Question: I am developing an application that is suppose to have scrolling function on the tab layout. But I do not really know the way to implement it, can anyone help? I intend to add in more tabs at the top on the page and then scroll through the tabs horizontally.
java code
'''
import android.app.TabActivity;
import android.content.Intent;
import android.content.res.Resources;
import android.os.Bundle;
import android.widget.TabHost;
import android.widget.TabHost.TabSpec;
public class MainActivity extends TabActivity {
public void onCreate(Bundle savedInstanceState) {
super.onCreate(savedInstanceState);
setContentView(R.layout.main);
Resources ressources = getResources();
TabHost tabHost = getTabHost();
// Livingroom tab
Intent intentAndroid = new Intent().setClass(this, livingroomActivity.class);
TabSpec tabSpecAndroid = tabHost
.newTabSpec("livingroom")
.setIndicator("", ressources.getDrawable(R.drawable.Living))
.setContent(intentLiving);
// dadnmom tab
Intent intentApple = new Intent().setClass(this, dadmomActivity.class);
TabSpec tabSpecApple = tabHost
.newTabSpec("Dadmom")
.setIndicator("", ressources.getDrawable(R.drawable.icon_apple_config))
.setContent(intentdadmom);
// myroom tab
Intent intentWindows = new Intent().setClass(this, myroomActivity.class);
TabSpec tabSpecWindows = tabHost
.newTabSpec("myroom")
.setIndicator("", ressources.getDrawable(R.drawable.icon_windows_config))
.setContent(intentmyroom);
// kitchen room tab
Intent intentBerry = new Intent().setClass(this, kitchenActivity.class);
TabSpec tabSpecBerry = tabHost
.newTabSpec("kitchen")
.setIndicator("", ressources.getDrawable(R.drawable.icon_blackberry_config))
.setContent(intentkitchen);
// add all tabs
tabHost.addTab(tabSpecliving);
tabHost.addTab(tabSpecdadmom);
tabHost.addTab(tabSpecmyroom);
tabHost.addTab(tabSpeckitchen);
//set Windows tab as default (zero based)
tabHost.setCurrentTab(0);
}
}
'''
xml code
'''
<?xml version="1.0" encoding="utf-8"?>
<TabHost xmlns:android="http://schemas.android.com/apk/res/android"
android:id="@android:id/tabhost"
android:layout_width="fill_parent"
android:layout_height="fill_parent">
<LinearLayout
android:orientation="vertical"
android:layout_width="fill_parent"
android:layout_height="fill_parent"
android:padding="5dp">
<TabWidget
android:id="@android:id/tabs"
android:layout_width="fill_parent"
android:layout_height="wrap_content" />
<FrameLayout
android:id="@android:id/tabcontent"
android:layout_width="fill_parent"
android:layout_height="fill_parent"
android:padding="5dp" />
</LinearLayout>
</TabHost>
'''

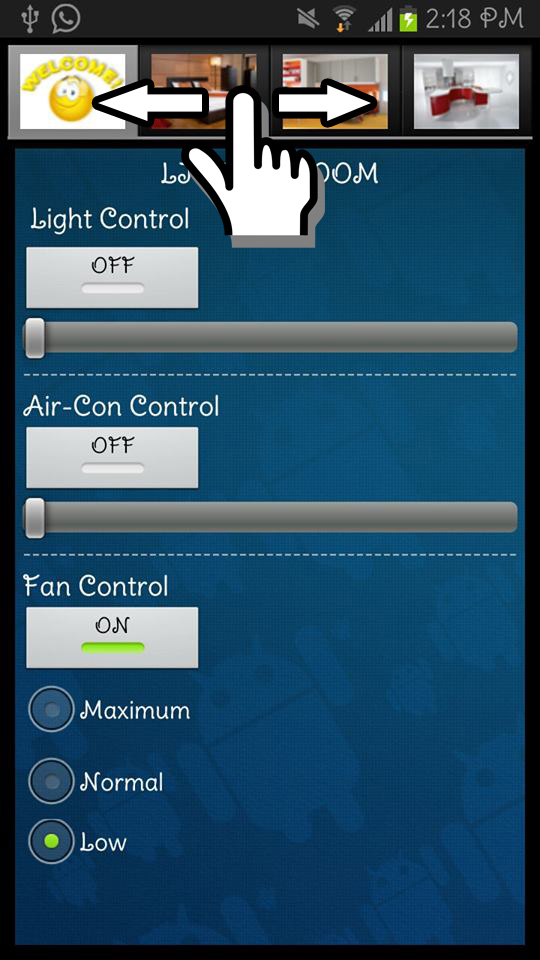
Answer: Use 'HorizontalScrollView' for your 'TabWidget' in xml
Eg.
'''
<HorizontalScrollView
android:layout_width="match_parent"
android:layout_height="wrap_content" >
<TabWidget
android:id="@android:id/tabs"
android:layout_width="match_parent"
android:layout_height="wrap_content"
android:background="@android:color/darker_gray" />
</HorizontalScrollView>
'''
Hope this works